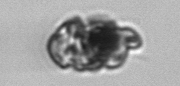
Label: Proterythropsis